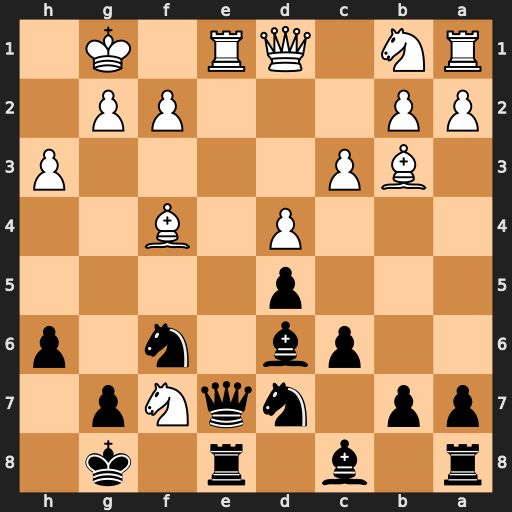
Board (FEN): r1b1r1k1/pp1nqNp1/2pb1n1p/3p4/3P1B2/1BP4P/PP3PP1/RN1QR1K1
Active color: b
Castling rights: -
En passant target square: -
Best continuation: Qxe1+ Qxe1 Rxe1+